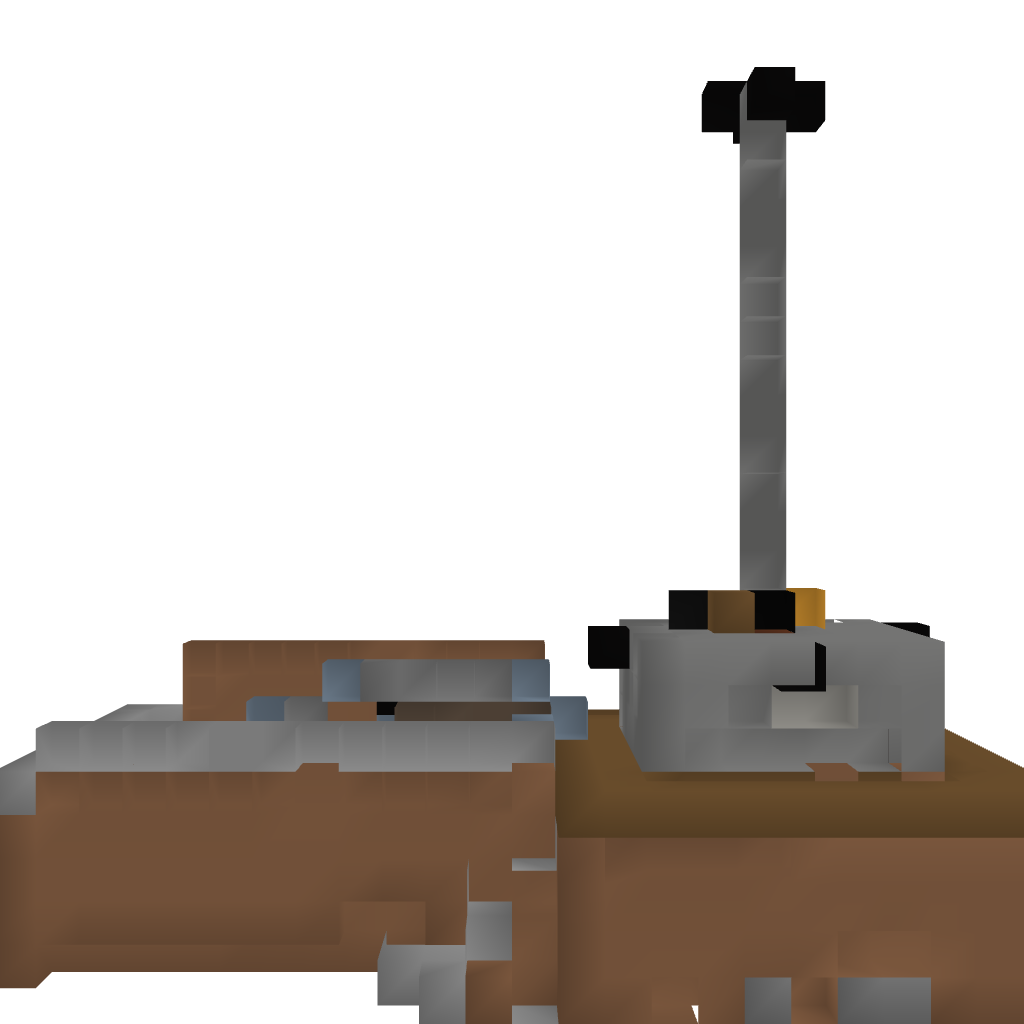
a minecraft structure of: Small House